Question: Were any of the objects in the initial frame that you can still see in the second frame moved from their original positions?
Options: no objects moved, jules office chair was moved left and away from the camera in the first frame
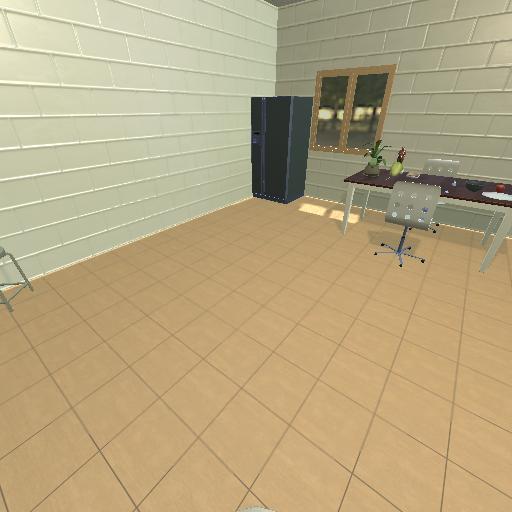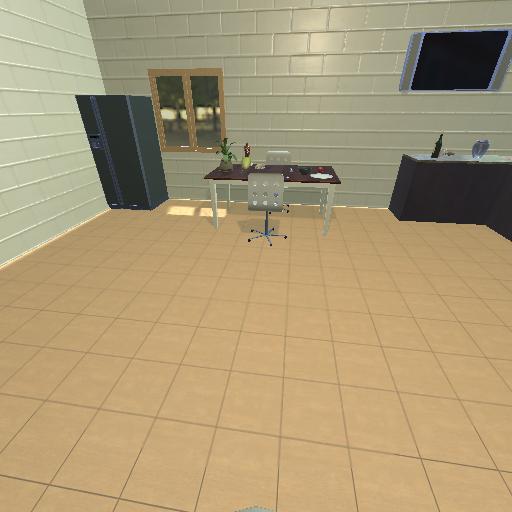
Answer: no objects moved